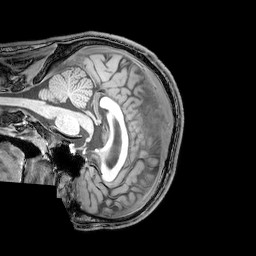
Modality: T1w
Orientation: sagittal
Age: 23
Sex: male
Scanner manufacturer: philips
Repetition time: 0.008233 s
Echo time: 0.0038 s